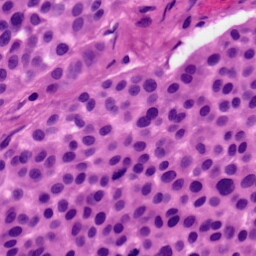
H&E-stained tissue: Skin